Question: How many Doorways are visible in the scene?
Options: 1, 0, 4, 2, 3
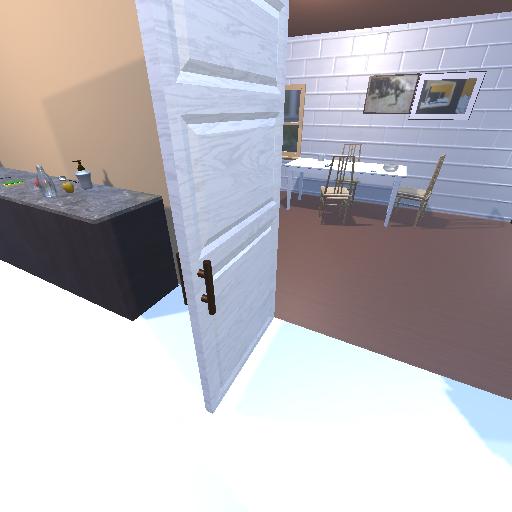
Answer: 1